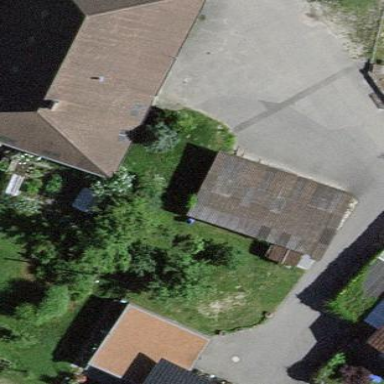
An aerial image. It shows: View of roof of building.